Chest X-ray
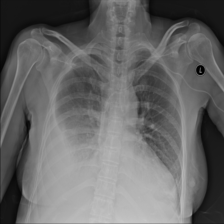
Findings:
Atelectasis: negative
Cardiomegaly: negative
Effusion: positive
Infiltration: negative
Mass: negative
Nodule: negative
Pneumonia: negative
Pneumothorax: negative
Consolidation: negative
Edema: negative
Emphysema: negative
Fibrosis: negative
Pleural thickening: negative
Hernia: negative